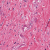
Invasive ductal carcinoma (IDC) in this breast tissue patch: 0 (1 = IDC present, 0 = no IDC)